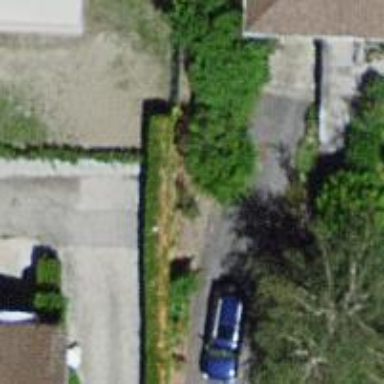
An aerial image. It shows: Hedge acting as barrier.